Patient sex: F
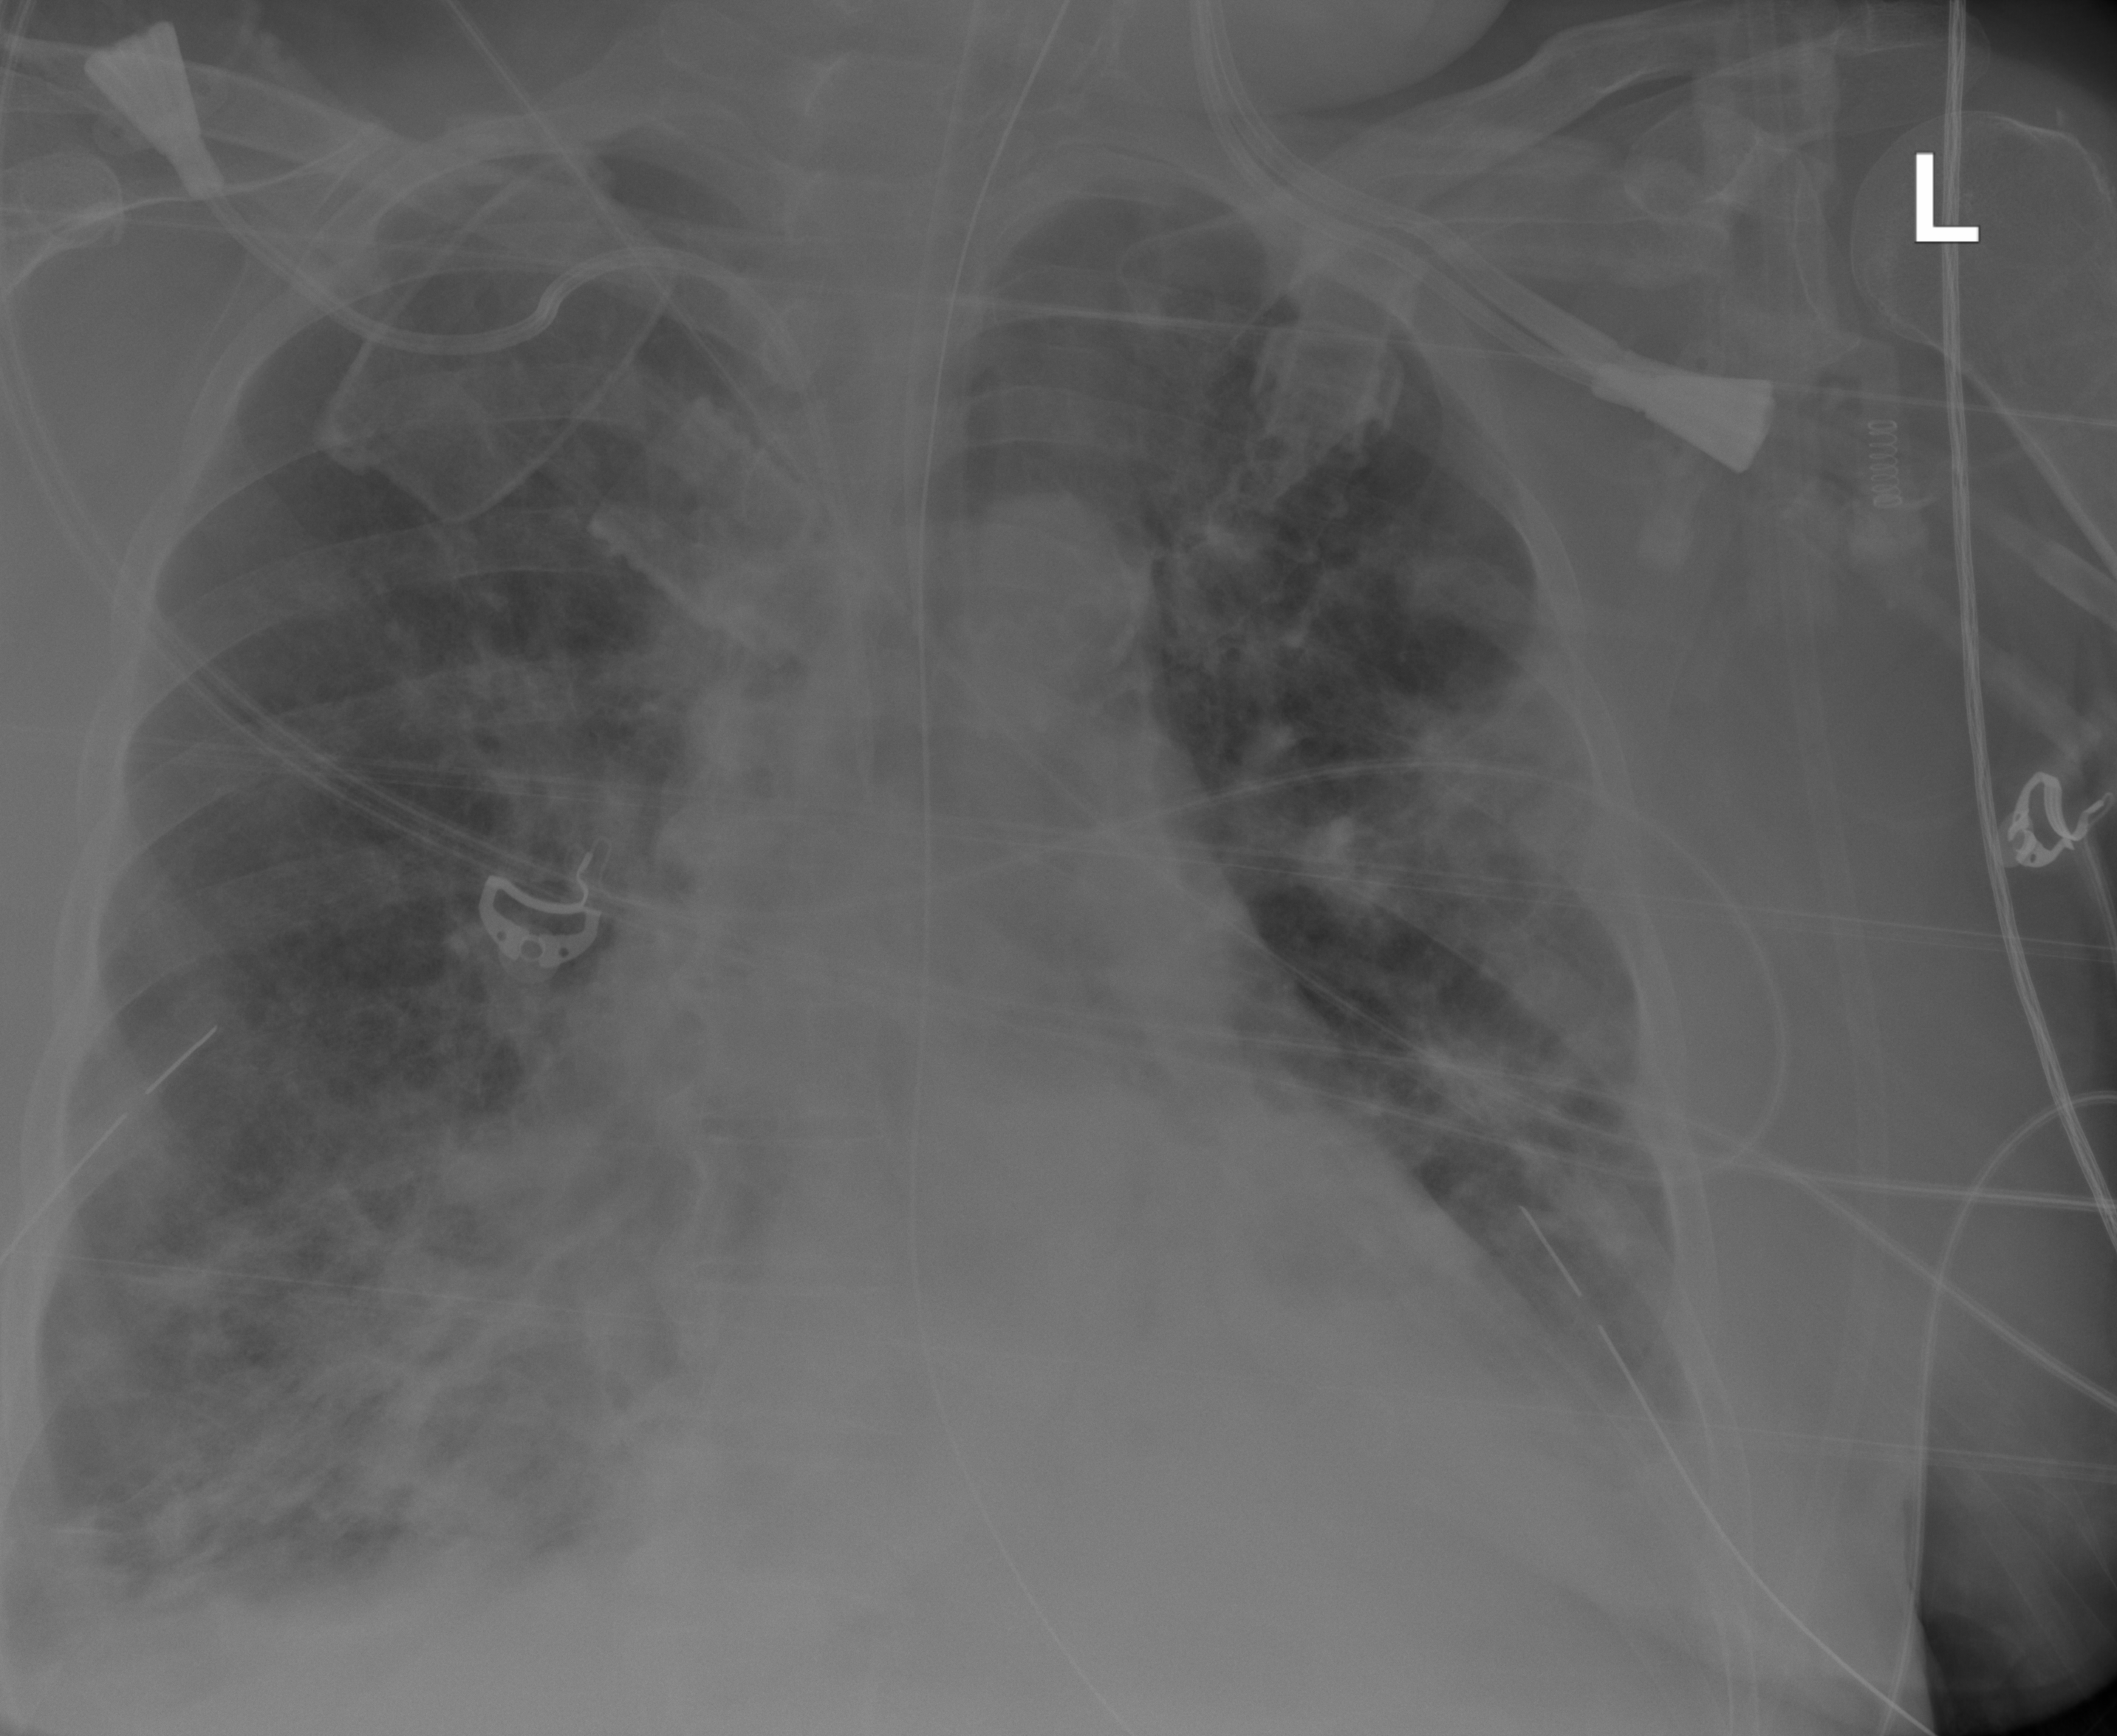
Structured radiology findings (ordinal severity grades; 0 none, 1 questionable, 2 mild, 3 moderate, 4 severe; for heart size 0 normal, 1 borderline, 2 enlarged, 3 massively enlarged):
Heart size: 2
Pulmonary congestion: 2
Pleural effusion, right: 2
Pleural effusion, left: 2
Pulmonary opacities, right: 3
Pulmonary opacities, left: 3
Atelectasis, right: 2
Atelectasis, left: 2